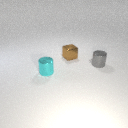
small cyan metal cylinder in front of small brown metal cube